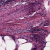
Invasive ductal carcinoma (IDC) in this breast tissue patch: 0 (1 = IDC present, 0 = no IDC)